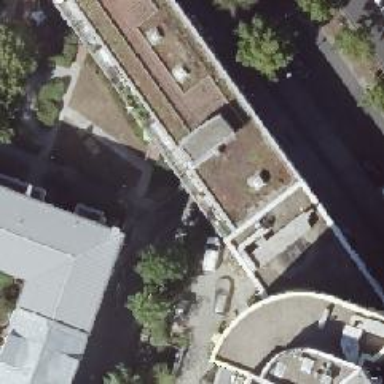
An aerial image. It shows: Footway that passes through building tunnel.